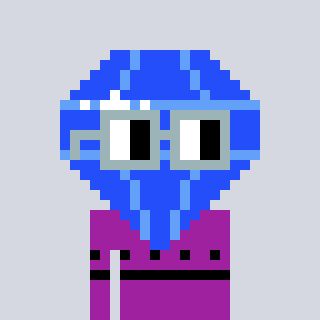
a pixel art character with square dark gray glasses, a blue diamond-shaped head and a magenta-colored body on a cool background